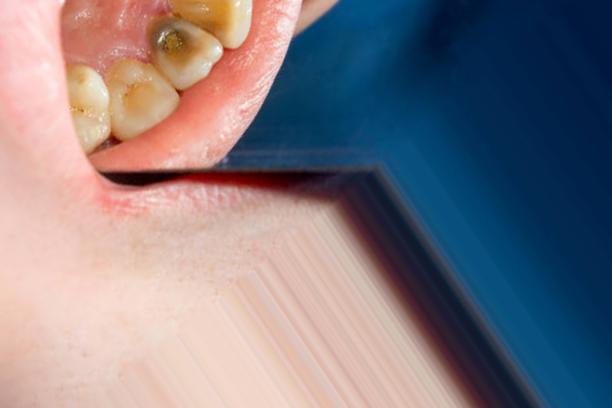
Condition: Tooth Discoloration